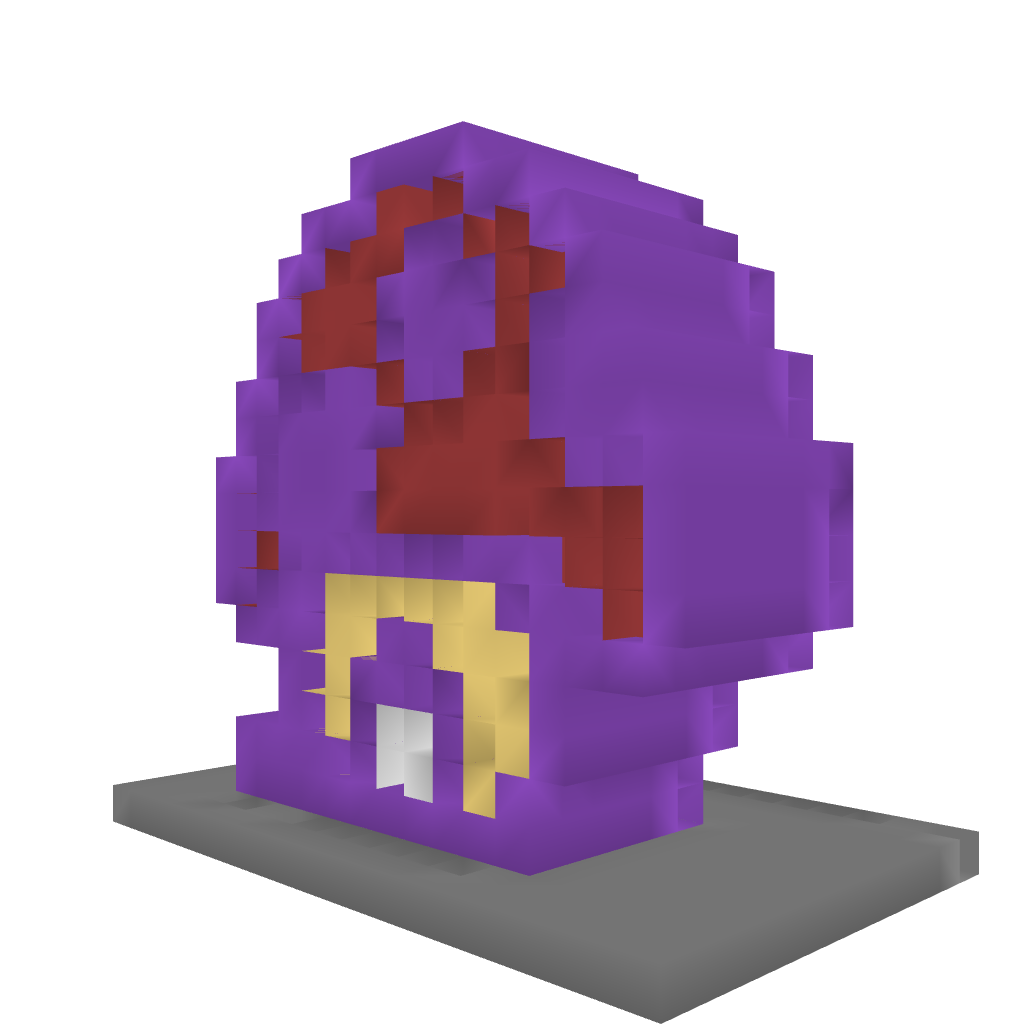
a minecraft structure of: Mario Bross 3 Mushroom house high quality mainly purple